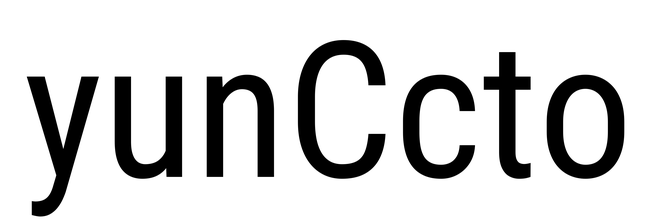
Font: Roboto_Condensed_Regular